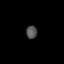
Tissue: lung
Cell type: Epithelial cells
Senescence score: 0.2332
Nuclear area (px): 138
Mean DAPI intensity: 82.754